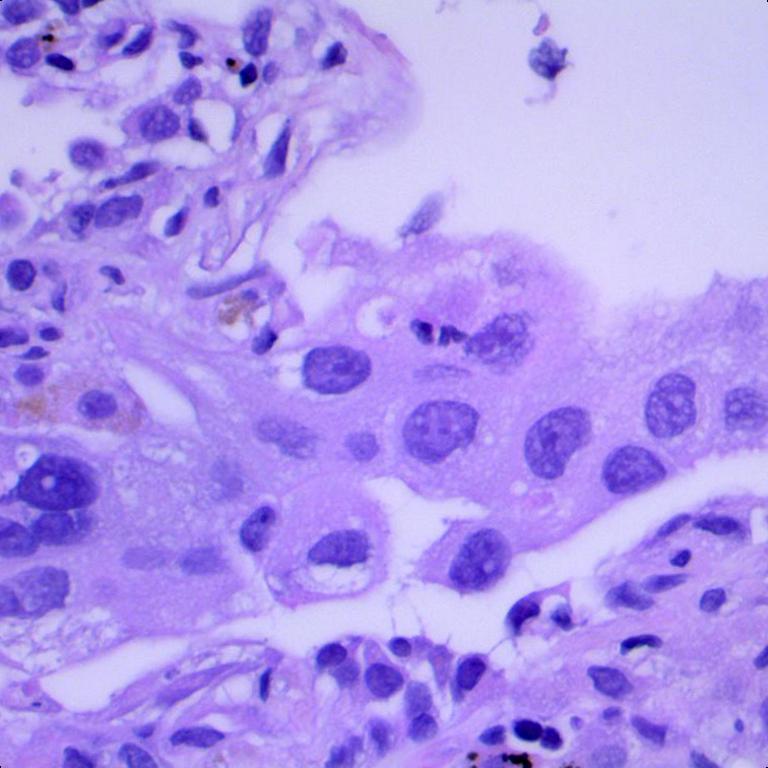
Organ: lung
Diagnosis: adenocarcinomas